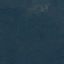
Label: Forest